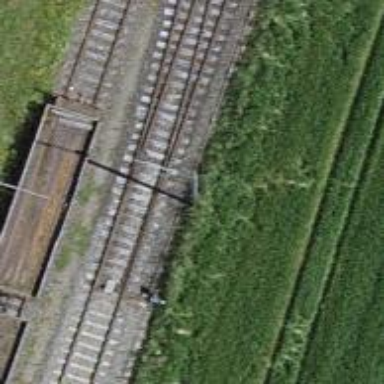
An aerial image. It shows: Railway switch.